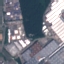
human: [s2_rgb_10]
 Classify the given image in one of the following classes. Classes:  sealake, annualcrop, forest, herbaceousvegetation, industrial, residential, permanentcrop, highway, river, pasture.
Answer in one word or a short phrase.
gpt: Industrial